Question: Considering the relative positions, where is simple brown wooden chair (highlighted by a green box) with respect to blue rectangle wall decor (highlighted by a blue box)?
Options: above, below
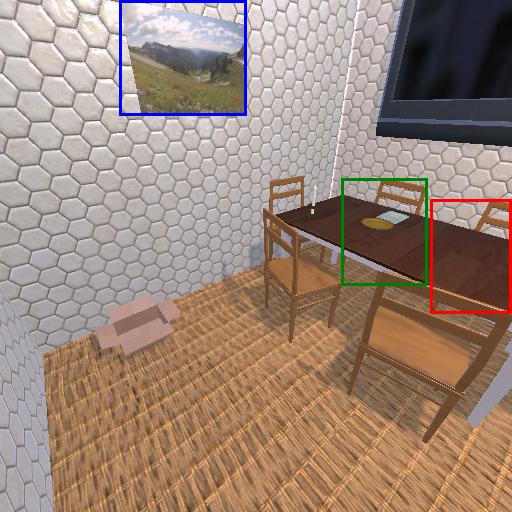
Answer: above